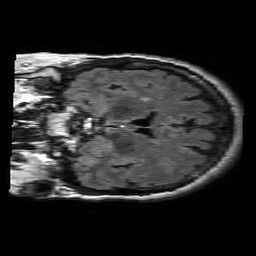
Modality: FLAIR
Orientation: coronal
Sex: female
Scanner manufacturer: philips
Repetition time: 11 s
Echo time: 0.125 s